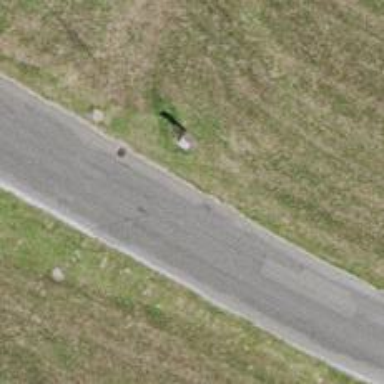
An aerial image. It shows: Historic wayside cross.